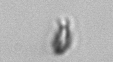
Label: Cryptophyta